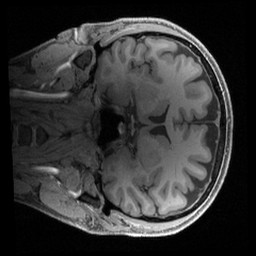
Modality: T1w
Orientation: coronal
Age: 29
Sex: male
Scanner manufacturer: siemens
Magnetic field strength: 3 T
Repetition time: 2.4 s
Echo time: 0.00241 s